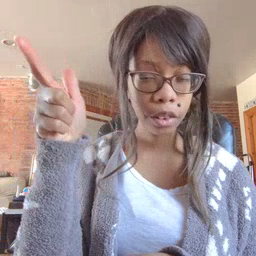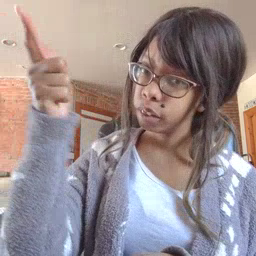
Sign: later